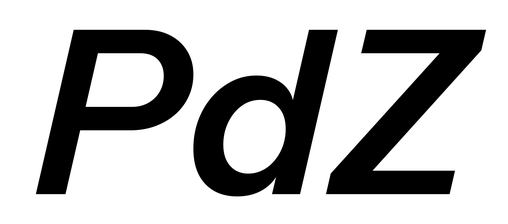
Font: InstrumentSans-Italic_SemiBold_Italic